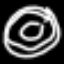
Label: donut